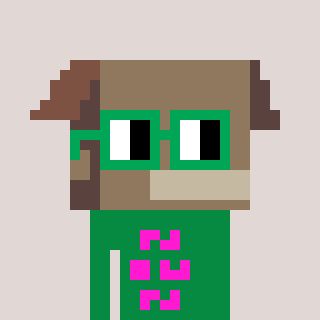
a pixel art character with square green glasses, a box-shaped head and a green-colored body on a warm background